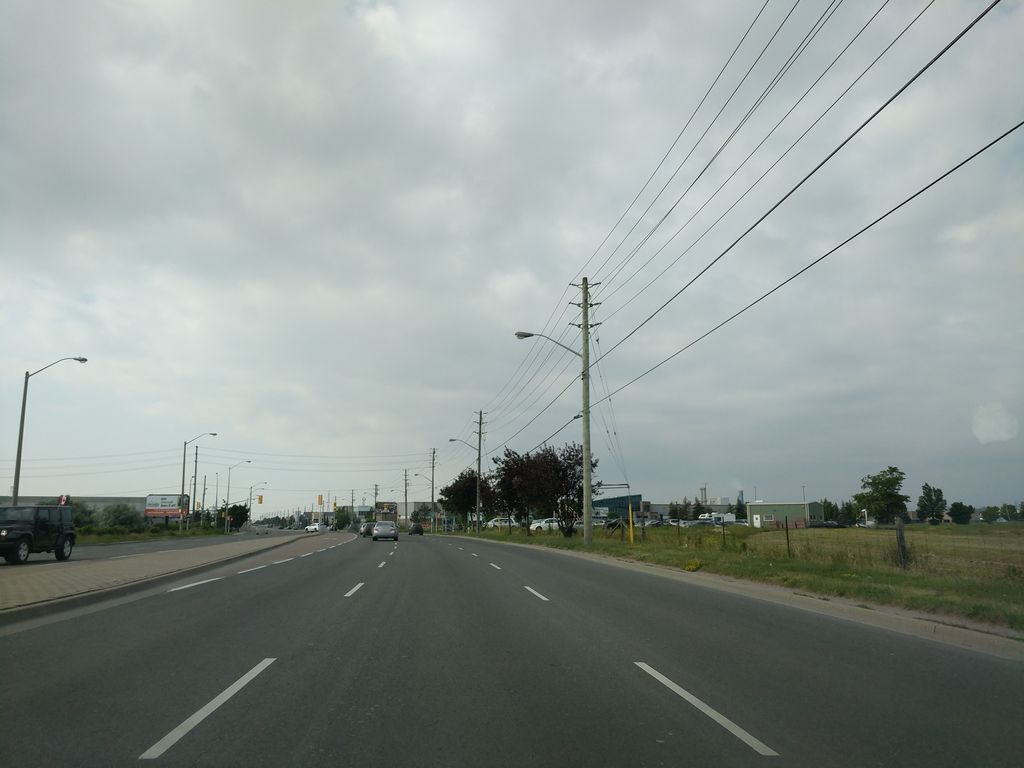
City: toronto